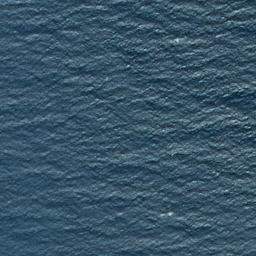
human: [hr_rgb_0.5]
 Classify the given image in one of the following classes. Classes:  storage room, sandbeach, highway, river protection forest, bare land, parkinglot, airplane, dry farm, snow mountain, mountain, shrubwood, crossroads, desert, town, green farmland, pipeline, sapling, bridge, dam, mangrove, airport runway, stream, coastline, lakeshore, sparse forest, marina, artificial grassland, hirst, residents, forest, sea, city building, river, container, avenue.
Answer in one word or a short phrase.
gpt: sea